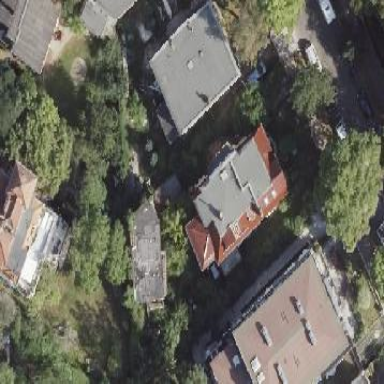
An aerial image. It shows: Detached building with roof shaped like quadruple saltbox.